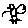
Label: bird